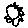
Label: sun